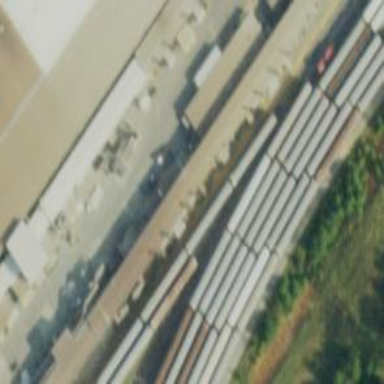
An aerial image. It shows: Railway spur service.